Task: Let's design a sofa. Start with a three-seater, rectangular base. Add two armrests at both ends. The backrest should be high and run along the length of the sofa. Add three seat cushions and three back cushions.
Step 130:
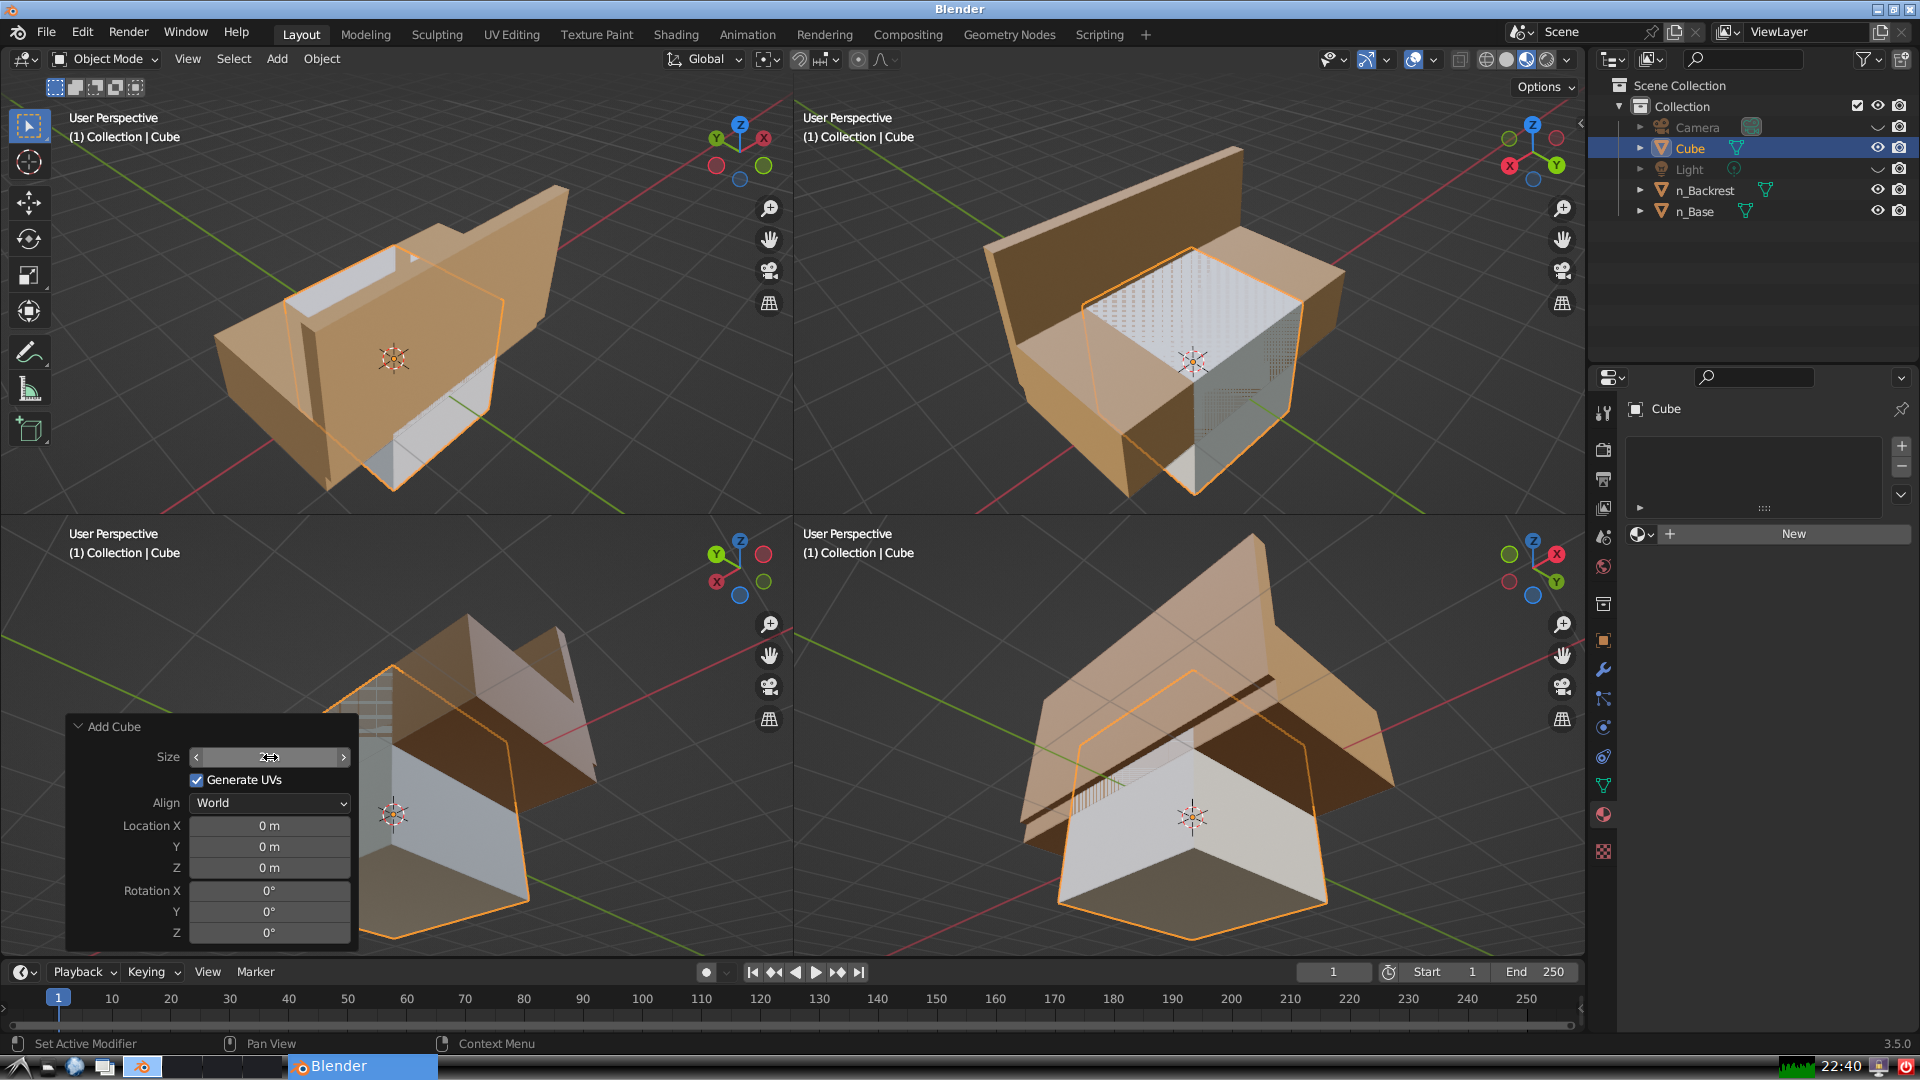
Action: click: no